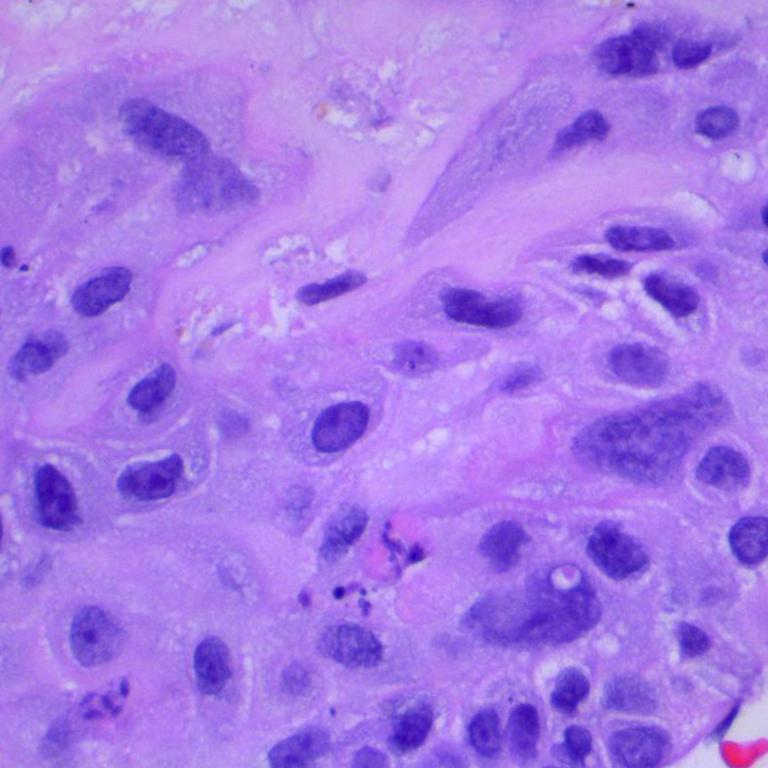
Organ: lung
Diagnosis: squamous carcinomas